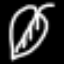
Label: leaf